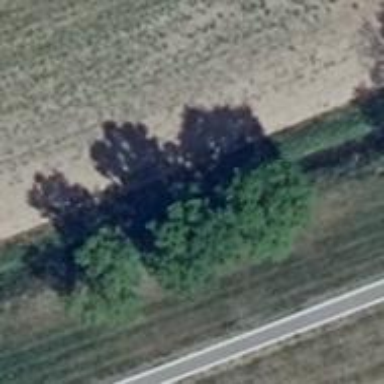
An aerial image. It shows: Deciduous broadleaved tree.